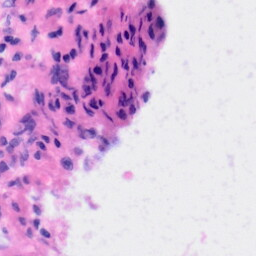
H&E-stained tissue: Liver